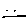
Label: line